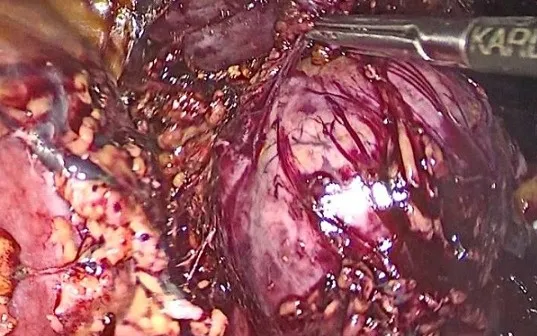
Laparoscopic adrenalectomy.
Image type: medical_photograph (other_medical_photograph)